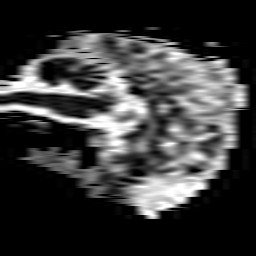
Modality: ADC
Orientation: sagittal
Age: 62
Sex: male
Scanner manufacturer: philips
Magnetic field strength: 1.5 T
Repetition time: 4.811 s
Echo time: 0.07764 s